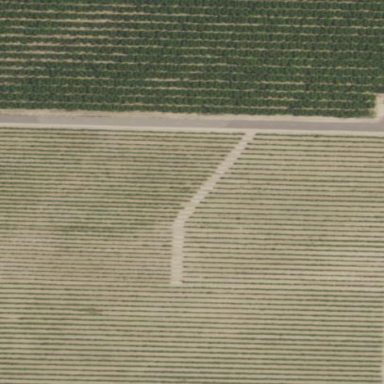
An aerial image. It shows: Vineyard.